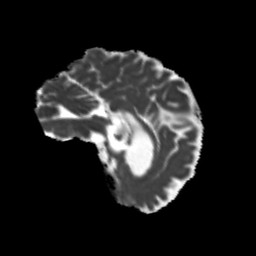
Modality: MD
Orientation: sagittal
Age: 74
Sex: female
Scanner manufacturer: siemens
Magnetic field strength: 3 T
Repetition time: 5.25 s
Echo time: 0.08 s